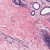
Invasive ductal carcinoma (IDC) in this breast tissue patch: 0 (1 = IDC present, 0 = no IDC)